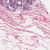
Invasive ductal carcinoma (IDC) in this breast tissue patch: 0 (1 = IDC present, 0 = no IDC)